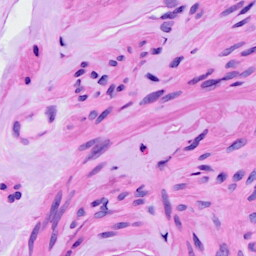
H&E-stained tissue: Ovarian